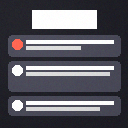
Screen state: on